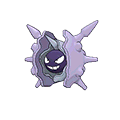
Pok\u00e9mon: cloyster